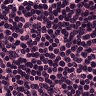
Metastatic tissue present: no